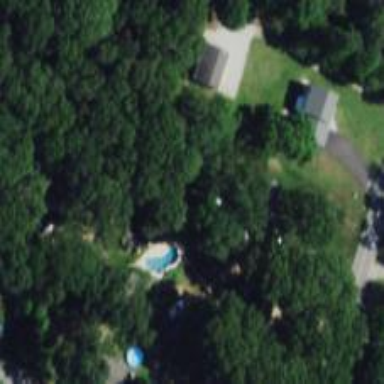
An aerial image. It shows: Swimming pool located in leisure land.